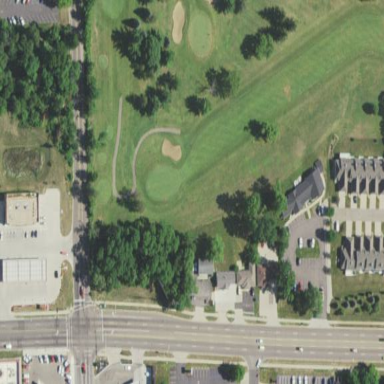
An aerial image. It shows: Grassy golf fairway.